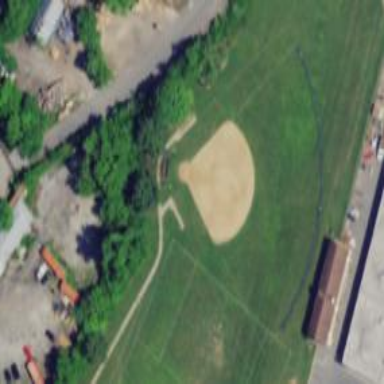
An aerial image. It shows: Baseball pitch for leisure land.